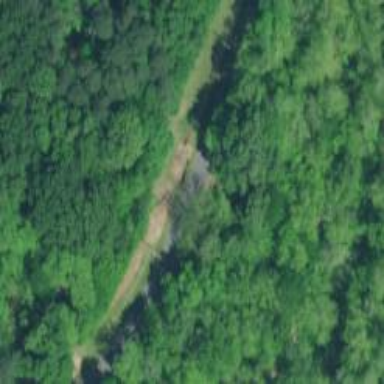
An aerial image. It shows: Culvert tunnel.